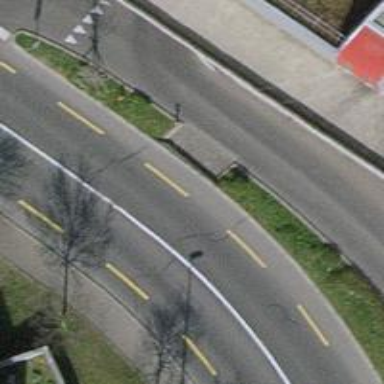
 featuring lane for cyclists on both sides."